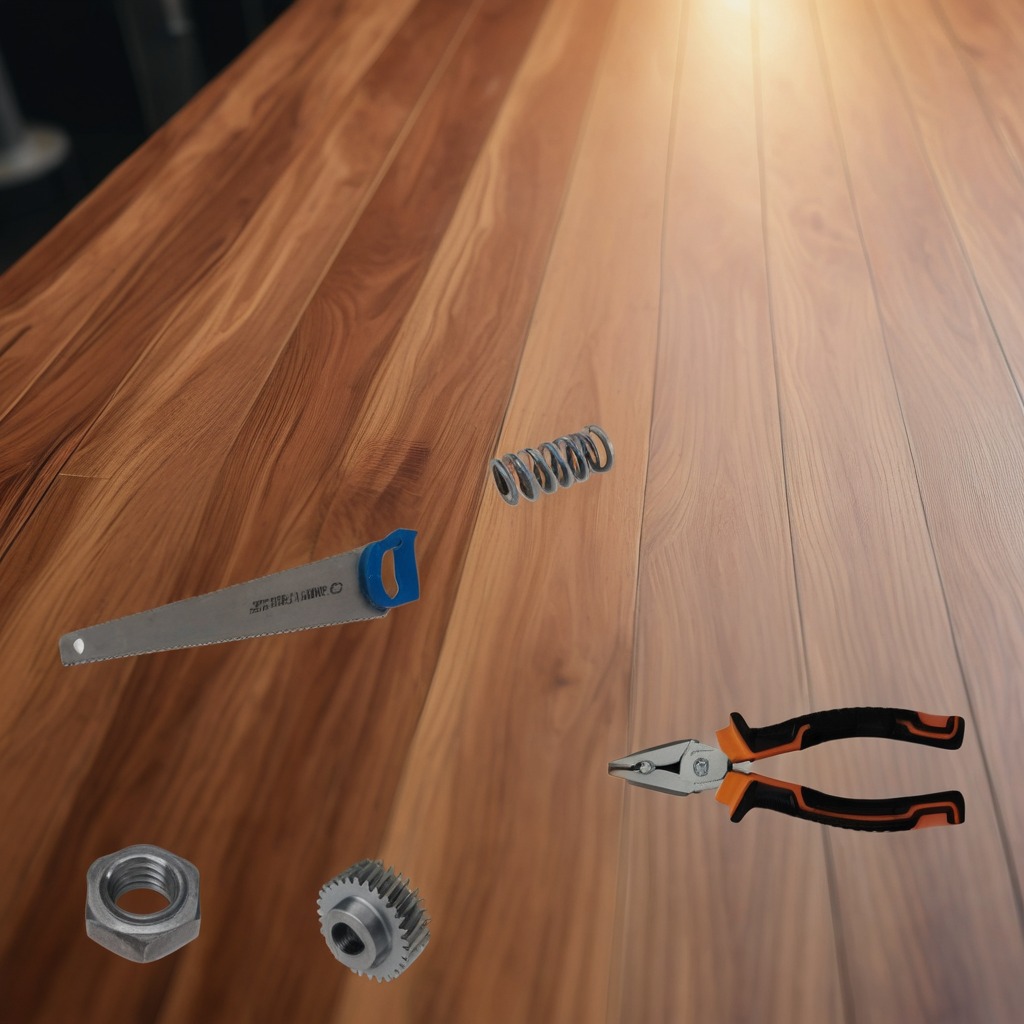
A steel gear with teeth, pliers, a coiled metal spring, a metal saw, and a metal nut are lying on the wooden table.